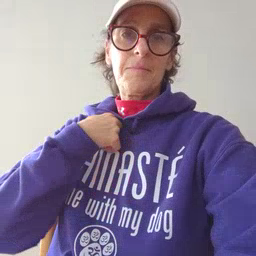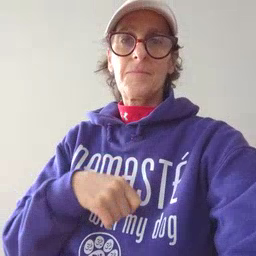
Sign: zipper